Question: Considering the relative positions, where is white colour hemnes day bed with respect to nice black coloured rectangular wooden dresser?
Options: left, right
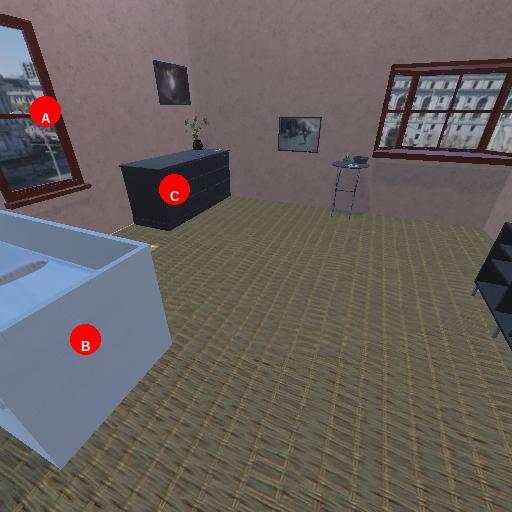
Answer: left